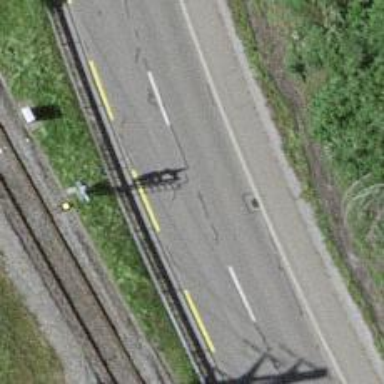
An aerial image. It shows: Primary highway with asphalt surface. There is cycle track on the left side.